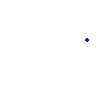
Particle: kaon